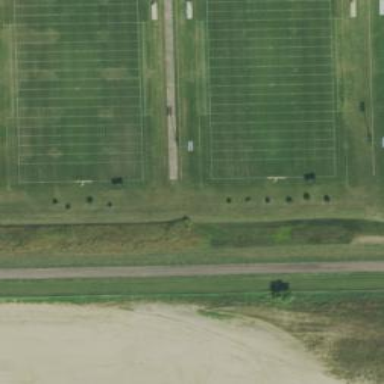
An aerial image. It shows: Pitch for American football.